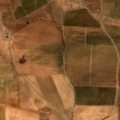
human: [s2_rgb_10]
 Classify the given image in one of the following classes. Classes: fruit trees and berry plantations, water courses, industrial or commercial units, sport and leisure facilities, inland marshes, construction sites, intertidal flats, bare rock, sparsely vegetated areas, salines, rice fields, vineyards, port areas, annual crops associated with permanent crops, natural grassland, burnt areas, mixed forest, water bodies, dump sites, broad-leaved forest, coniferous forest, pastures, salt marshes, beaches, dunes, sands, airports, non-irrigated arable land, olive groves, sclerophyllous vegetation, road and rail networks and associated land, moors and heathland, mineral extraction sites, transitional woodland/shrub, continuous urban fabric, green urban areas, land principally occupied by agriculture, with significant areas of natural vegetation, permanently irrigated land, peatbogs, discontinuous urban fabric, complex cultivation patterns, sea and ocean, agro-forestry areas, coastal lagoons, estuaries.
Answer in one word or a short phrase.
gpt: non-irrigated arable land, vineyards, olive groves, complex cultivation patterns